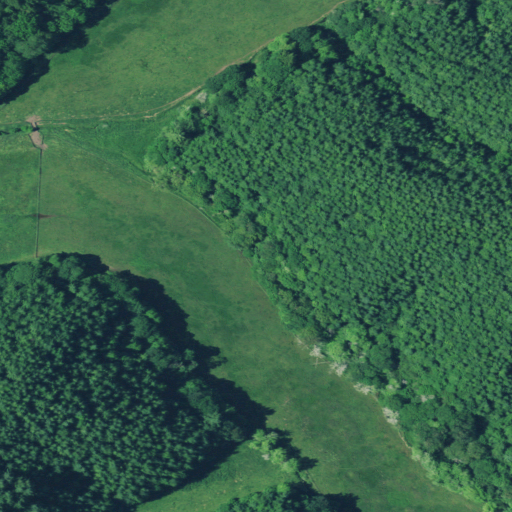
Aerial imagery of valley in Oregon named Alder Gulch containing herbaceous wetlands, evergreen forest, mixed forest, woody wetlands, open development, deciduous forest, and grassland